Field crop: tomato
Growth stage: 1
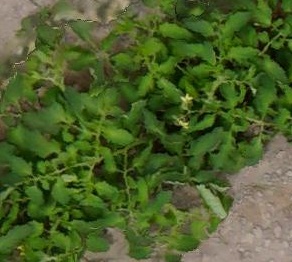
Species: tomato